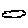
Label: cloud